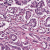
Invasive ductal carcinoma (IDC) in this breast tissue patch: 1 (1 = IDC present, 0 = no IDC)